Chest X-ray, PA view. Patient: 46 years old, sex F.
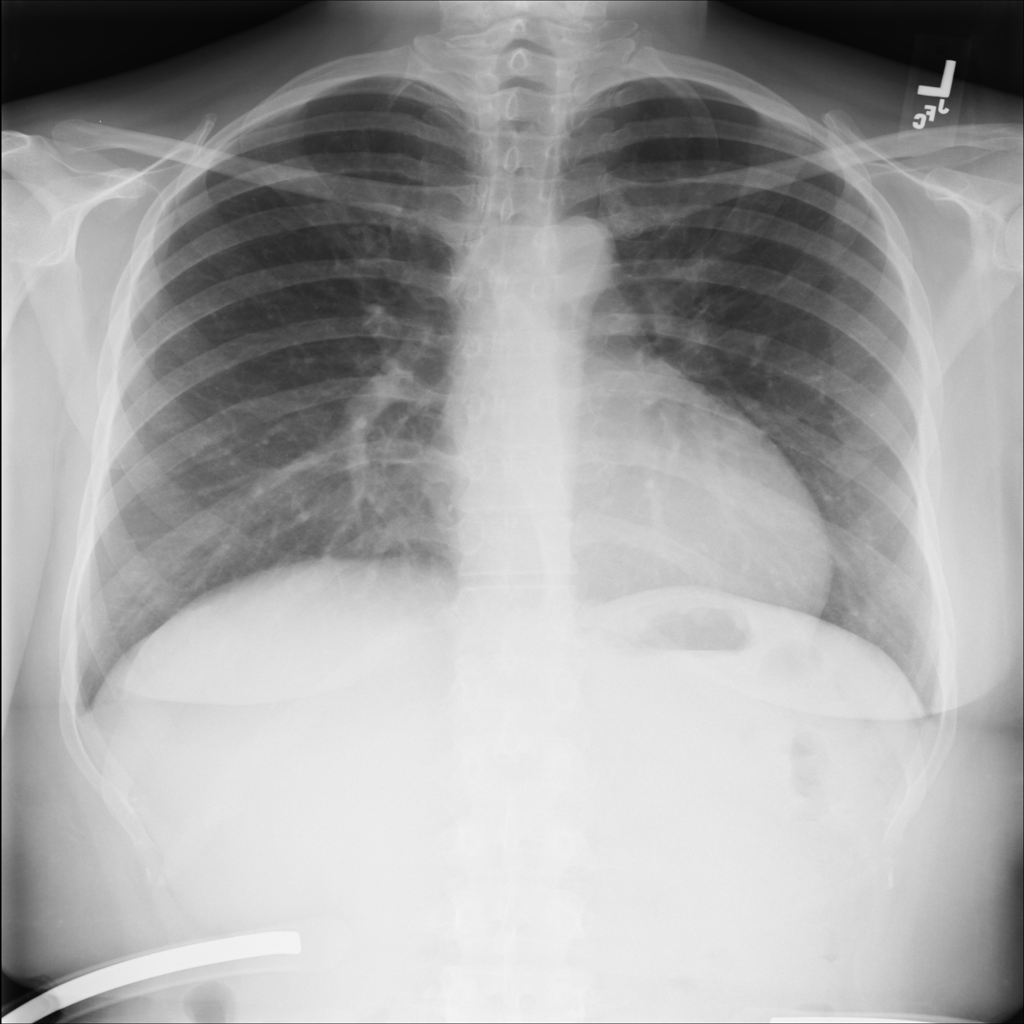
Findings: No Finding